Current action and preconditions to check: trajectory_clear

Your task: For each precondition in the list above, predict whether it will hold at this action.

Consider the current scene as observed from the mobile robot's camera, and analyze the predicted future states of all dynamic agents (e.g., people, animals, vehicles, or any moving entities) within the NEXT SECOND.

IMPORTANT: Only answer "very likely" if you are absolutely certain—based on strong, clear evidence—that a dynamic agent will violate the precondition in the predicted future state. Do NOT answer "very likely" for unlikely, ambiguous, or low-probability risks.

Ask yourself for each precondition: Is there a high probability, with clear and convincing evidence, that the predicted future states of any dynamic agent will interfere with the predicted future state of the currently executing action within the NEXT SECOND, causing that precondition to fail?

Assess the risk level based on these predictions. Use "likely" or "very likely" if motions create a clear risk of interference.

Use "neutral" or "improbable" if agents are nearby but their predicted paths are clearly diverging or non-conflicting.

Failure Risk Categories: "very improbable", "improbable", "neutral", "likely", "very likely"

Answer Format: Output ONLY the probability_of_failure value from these categories: "very improbable", "improbable", "neutral", "likely", "very likely"

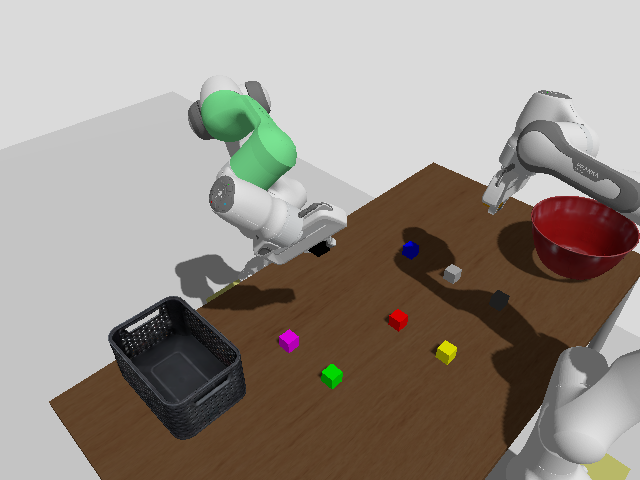

Answer: very improbable